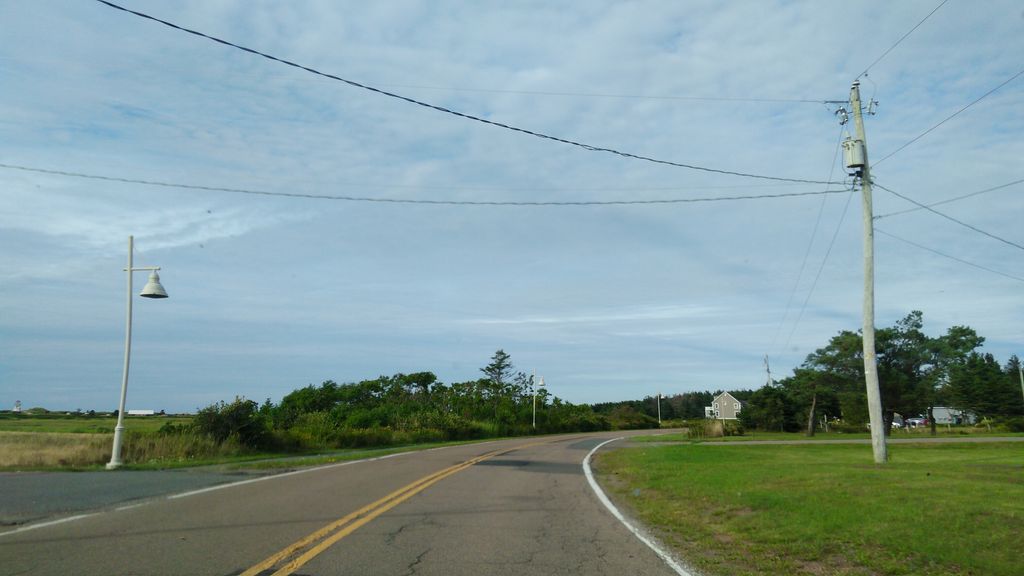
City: charlottetown